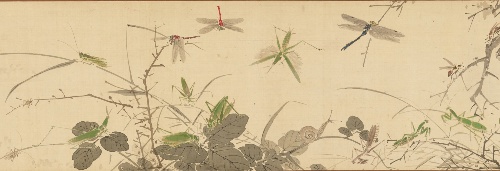
Artist: Yamamoto Baiitsu
Artist bio: Japanese, 1783–1856
Date: dated 1847
Object type: Handscroll
Classification: Paintings
Medium: Handscroll; ink and color on silk
Culture: Japan
Period: Edo period (1615–1868)
Dimensions: Image: 8 1/4 x 95 in. (21 x 241.3 cm)
Department: Asian Art
Credit line: Purchase, Friends of Asian Art Gifts, 1995
Accession year: 1995
Repository: Metropolitan Museum of Art, New York, NY
Tags: Insects|Dragonflies